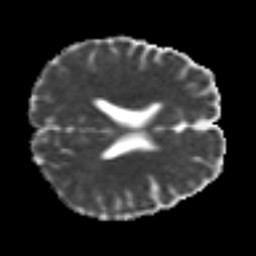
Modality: MD
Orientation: axial
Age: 21
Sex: female
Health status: ill
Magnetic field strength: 3 T
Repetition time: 9 s
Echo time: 0.093 s